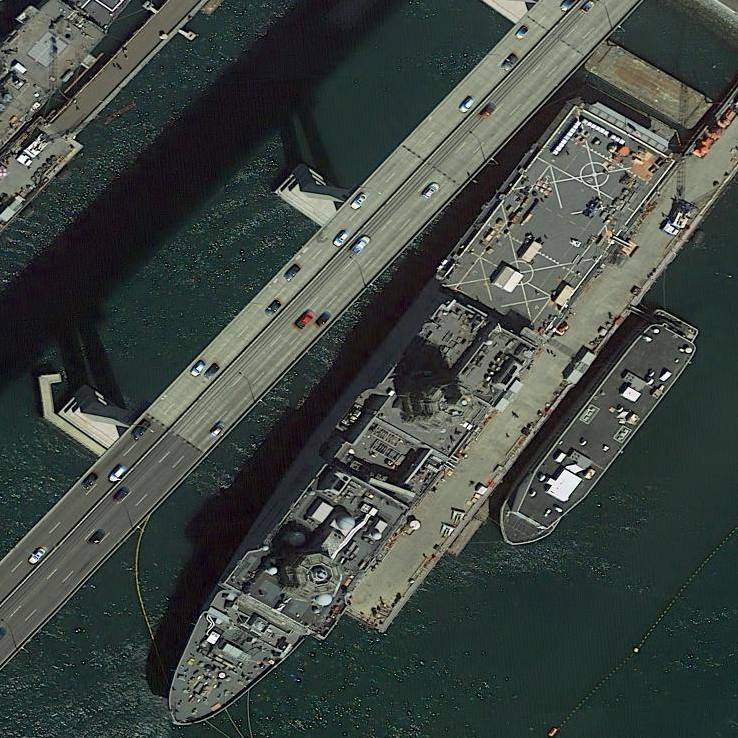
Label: combat